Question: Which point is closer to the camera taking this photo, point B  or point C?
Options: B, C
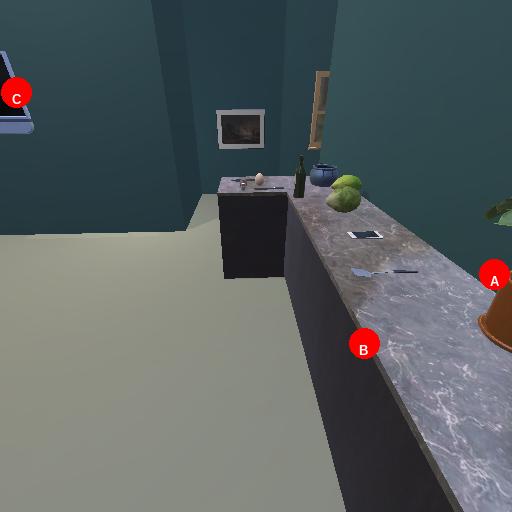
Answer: B